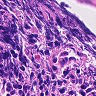
Metastatic tissue present: no